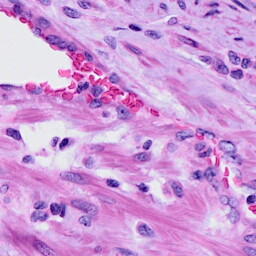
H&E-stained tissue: Cervix